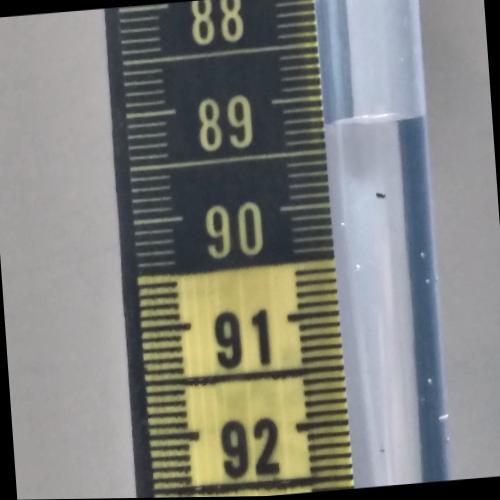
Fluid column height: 89.3 cm